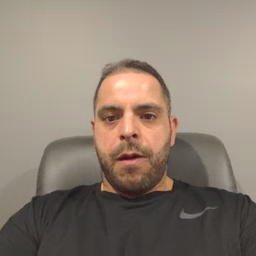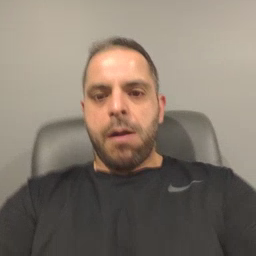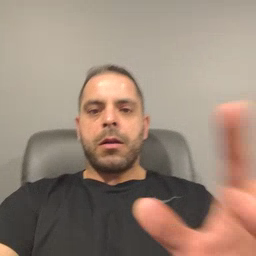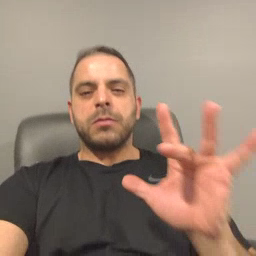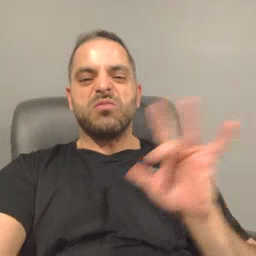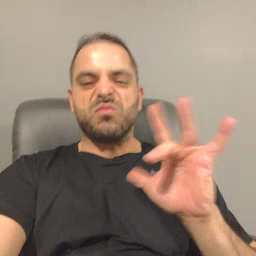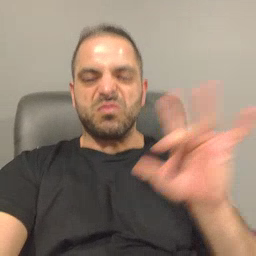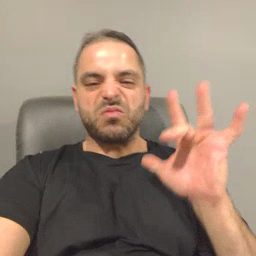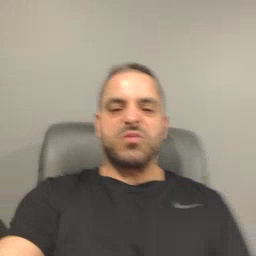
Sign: yucky